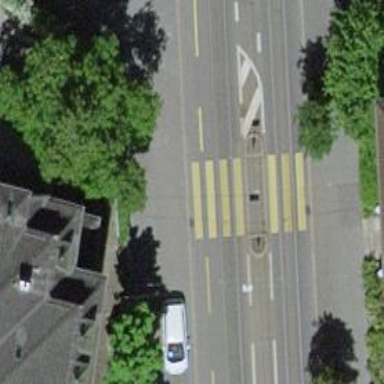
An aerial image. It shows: Tram crossing on the railway.